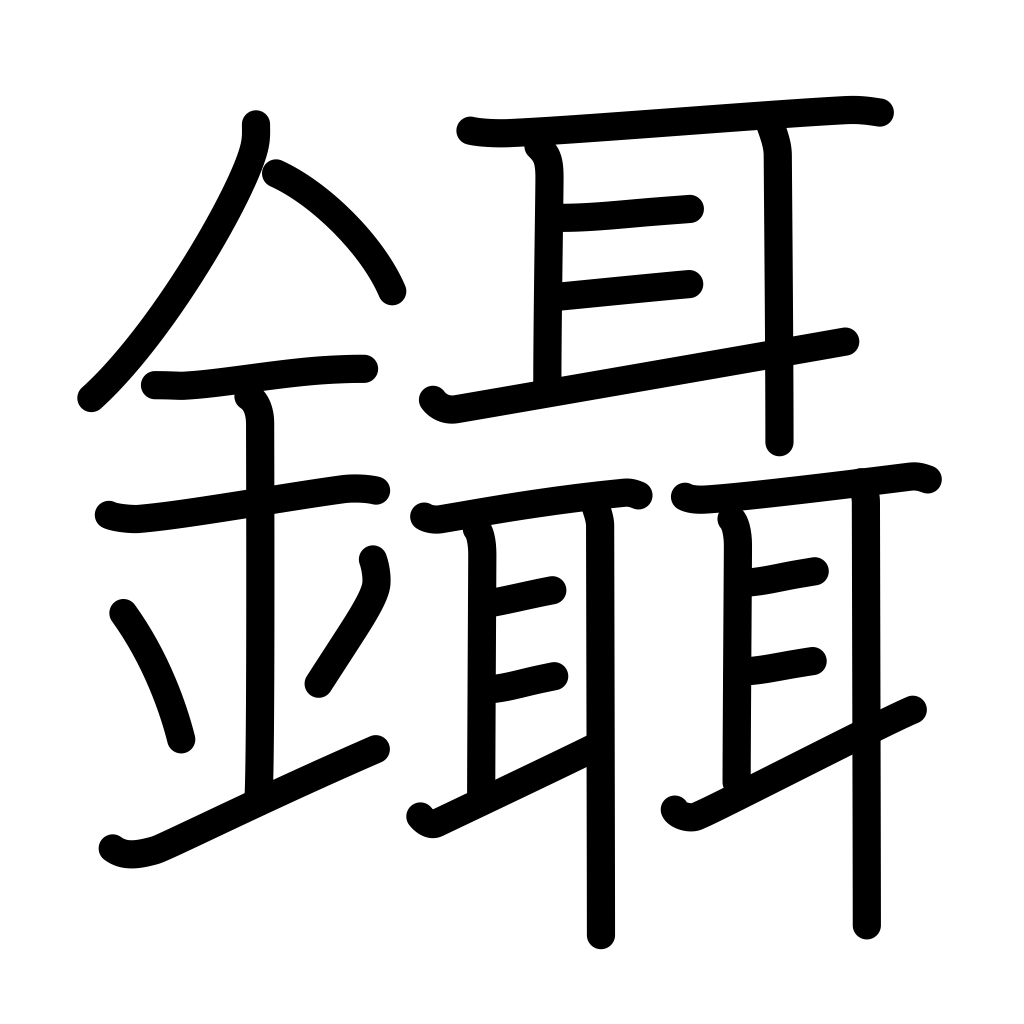
Meaning: pluck hair, tweezers